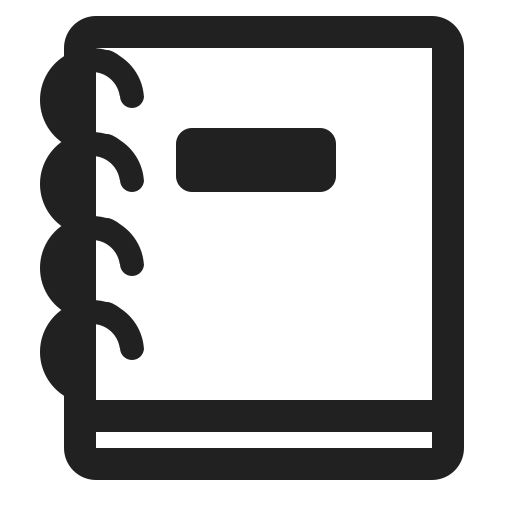
ledger high contrast